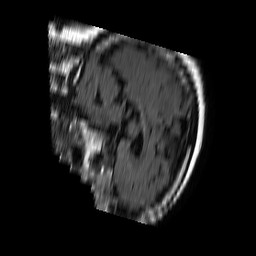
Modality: FLAIR
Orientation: sagittal
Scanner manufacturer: philips
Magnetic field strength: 1.5 T
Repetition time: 6 s
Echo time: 0.12 s